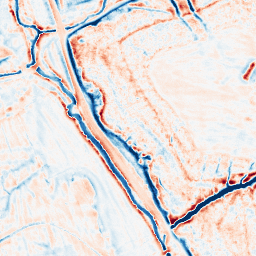
Category: edge_preserving
Decomposition family: bilateral
Decomposition parameters: d: 15
sigma_color: 100
sigma_space: 75
Upsampling method: bicubic_3x
Upsampling parameters: scale: 3
Upsampling scale: 3